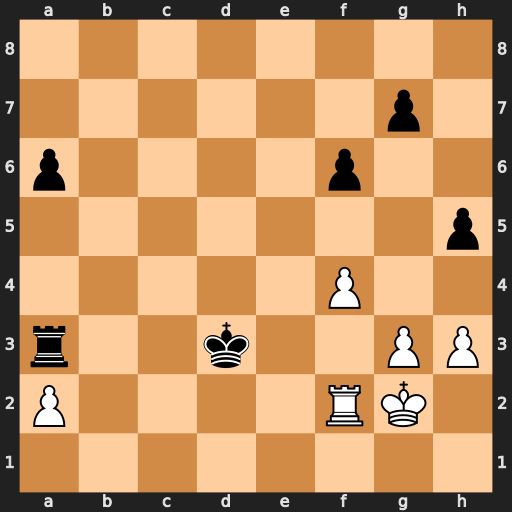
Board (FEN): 8/6p1/p4p2/7p/5P2/r2k2PP/P4RK1/8
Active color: w
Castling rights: -
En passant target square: -
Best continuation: Rf3+ Kc4 Rxa3